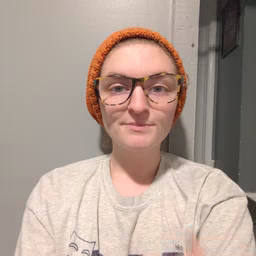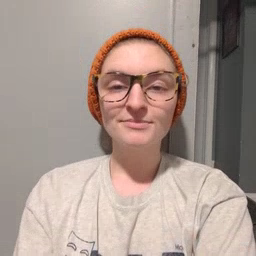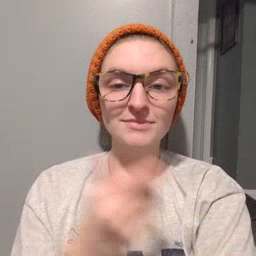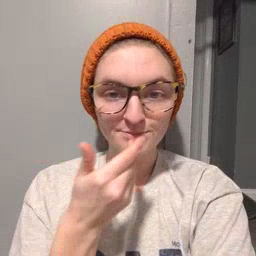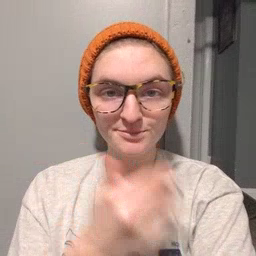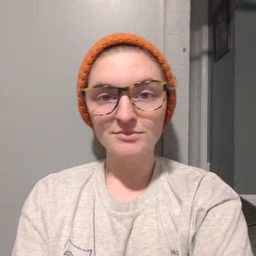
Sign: pizza